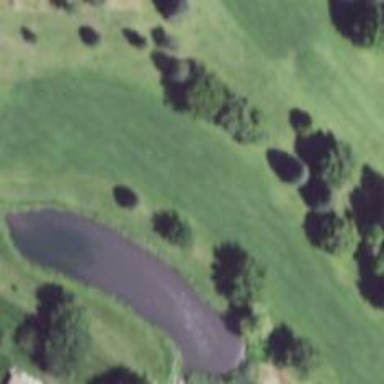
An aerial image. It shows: Golf hole.